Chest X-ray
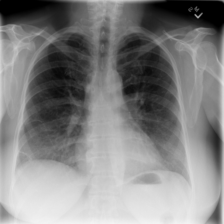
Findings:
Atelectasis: negative
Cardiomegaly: negative
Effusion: negative
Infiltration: negative
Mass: negative
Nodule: negative
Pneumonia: negative
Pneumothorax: negative
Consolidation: negative
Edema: negative
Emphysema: negative
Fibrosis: negative
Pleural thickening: negative
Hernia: negative